九年级 · 画法几何学
如图, $\mathrm{AD}$ 为 $\odot \mathrm{O}$ 的直径, 作 $\odot \mathrm{O}$ 的内接正三角形 $\mathrm{ABC}$, 甲、乙两人的作法分别是:

甲：1、作 $\mathrm{OD}$ 的中垂线，交 $\odot \mathrm{O}$ 于 $\mathrm{B}, \mathrm{C}$ 两点，

2、连接 $\mathrm{AB}, \mathrm{AC}, \triangle \mathrm{ABC}$ 即为所求的三角形

乙: 1、以 $\mathrm{D}$ 为圆心, $\mathrm{OD}$ 长为半径作圆弧, 交 $\odot \mathrm{O}$ 于 $\mathrm{B}, \mathrm{C}$ 两点.

2、连接 $\mathrm{AB}, \mathrm{BC}, \mathrm{CA} . \triangle \mathrm{ABC}$ 即为所求的三角形.

对于甲、乙两人的作法, 可判断（）

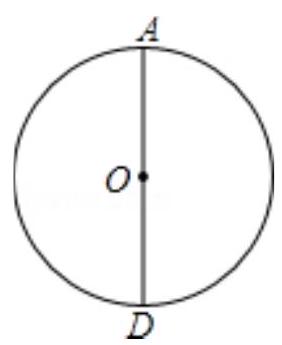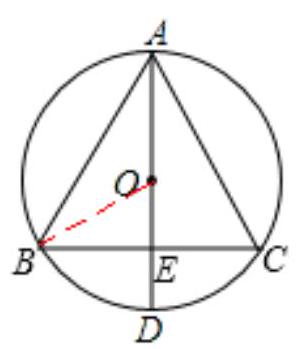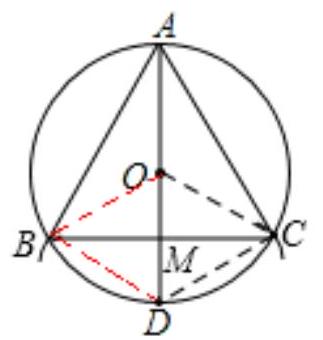
A. 甲、乙均正确
B. 甲、乙均错误
C. 甲正确、乙错误
D. 甲错误, 乙正确

答案: A
解析: 根据甲的思路, 作出图形如下:

连接 $\mathrm{OB}, \because \mathrm{BC}$ 垂直平分 $\mathrm{OD}, \therefore \mathrm{E}$ 为 $\mathrm{OD}$ 的中点, 且 $\mathrm{OD} \perp \mathrm{BC} . \therefore \mathrm{OE}=\mathrm{DE}=\frac{1}{2} \mathrm{OD}$.

又 $\because \mathrm{OB}=\mathrm{OD}, \therefore$ 在 $\mathrm{Rt} \triangle \mathrm{OBE}$ 中, $\mathrm{OE}=\frac{1}{2} \mathrm{OB} . \quad \therefore \angle \mathrm{OBE}=30^{\circ}$.
又 $\because \angle \mathrm{OEB}=90^{\circ}, \therefore \angle \mathrm{BOE}=60^{\circ}$.

$\because \mathrm{OA}=\mathrm{OB}, \quad \therefore \angle \mathrm{OAB}=\angle \mathrm{OBA}$

又 $\because \angle \mathrm{BOE}$ 为 $\triangle \mathrm{AOB}$ 的外角, $\therefore \angle \mathrm{OAB}=\angle \mathrm{OBA}=30^{\circ}, \therefore \angle \mathrm{ABC}=\angle \mathrm{ABO}+\angle \mathrm{OBE}=60^{\circ}$.

同理 $\angle \mathrm{C}=60^{\circ} . \therefore \angle \mathrm{BAC}=60^{\circ}$.

$\therefore \angle \mathrm{ABC}=\angle \mathrm{BAC}=\angle \mathrm{C}=60^{\circ} . \therefore \triangle \mathrm{ABC}$ 为等边三角形. 故甲作法正确.

根据乙的思路，作图如下:

连接 $\mathrm{OB}, \mathrm{BD}, \mathrm{OC}, \mathrm{CD}$.

$\because \mathrm{OD}=\mathrm{BD}, \mathrm{OD}=\mathrm{OB}, \therefore \mathrm{OD}=\mathrm{BD}=\mathrm{OB} . \quad \therefore \triangle \mathrm{BOD}$ 为等边三角形.

$\therefore \angle \mathrm{OBD}=\angle \mathrm{BOD}=60^{\circ}$.

同理可得, $\angle \mathrm{COD}=60^{\circ}$,

$\therefore \angle \mathrm{BOC}=120^{\circ}$.

$\therefore \angle \mathrm{BAC}=60^{\circ}$.

$\because \mathrm{AD}$ 是直径,

$\therefore$ 弧 $\mathrm{ABD}=$ 弧 $\mathrm{ACD}$,

$\because \mathrm{DB}=\mathrm{DC}$

$\therefore$ 弧 $\mathrm{BD}=$ 弧 $\mathrm{CD}$,

$\therefore$ 弧 $\mathrm{AB}=$ 弧 $\mathrm{AC}$,

$\therefore \mathrm{AB}=\mathrm{AC}$.

$\therefore \triangle \mathrm{ABC}$ 为等边三角形. 故乙作法正确.

故选 A.